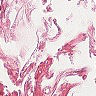
Metastatic tissue present: no